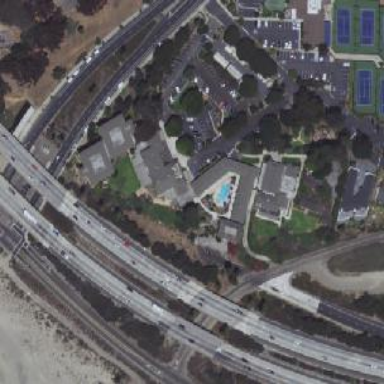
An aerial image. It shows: Hotel building.